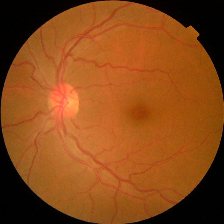
Diabetic retinopathy grade: No DR